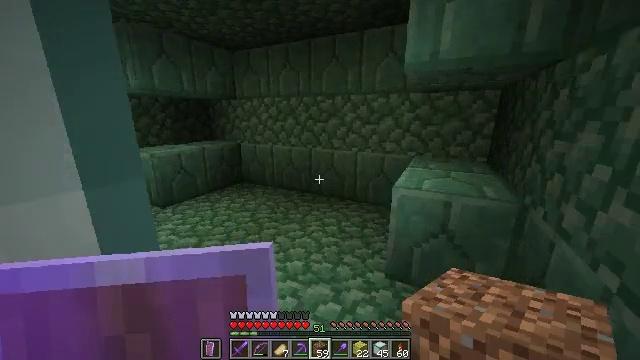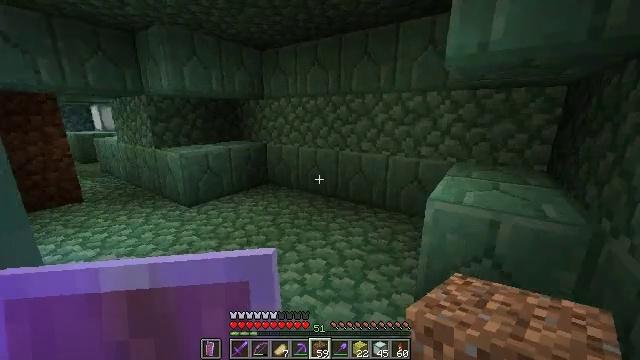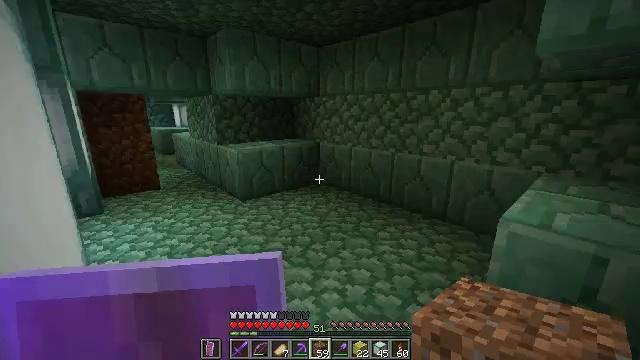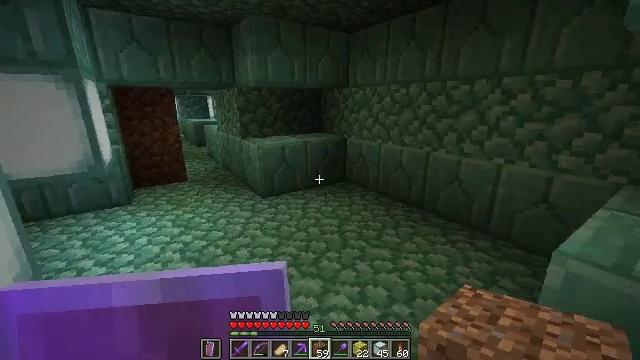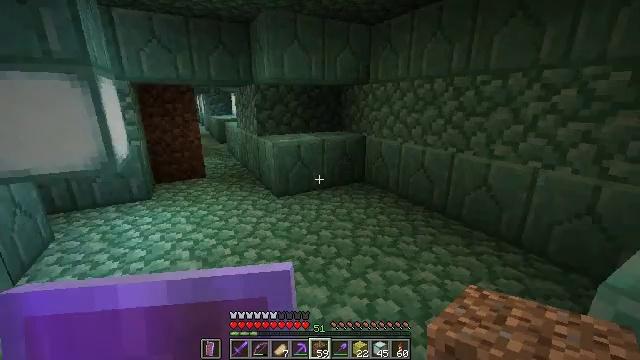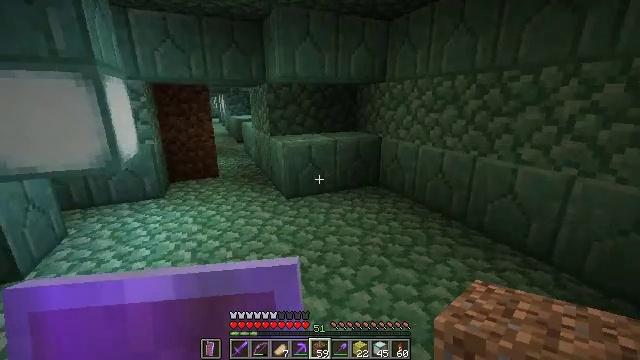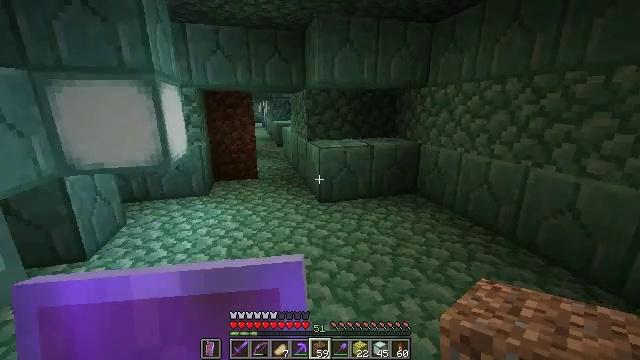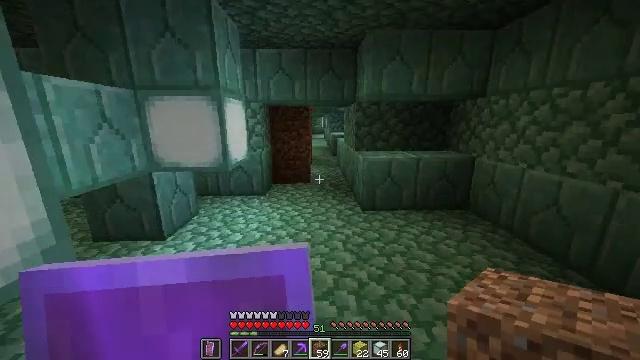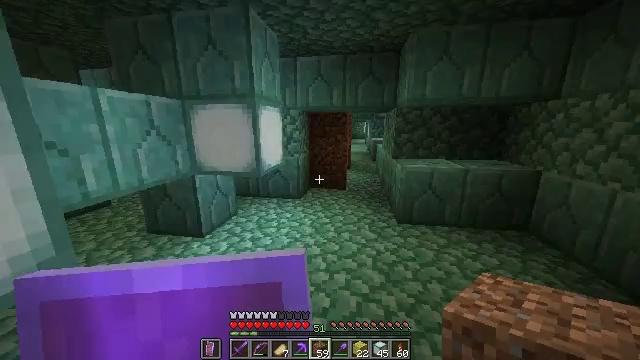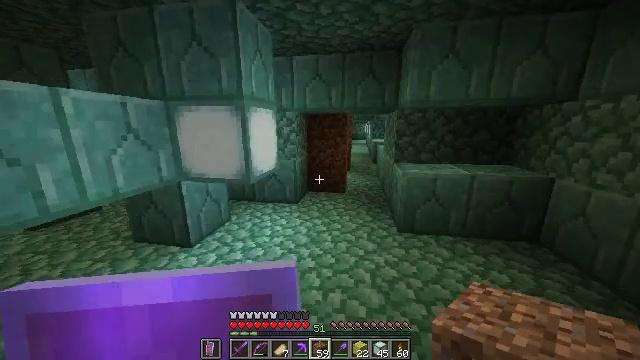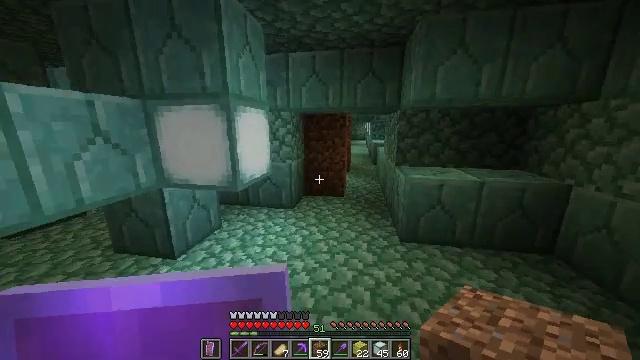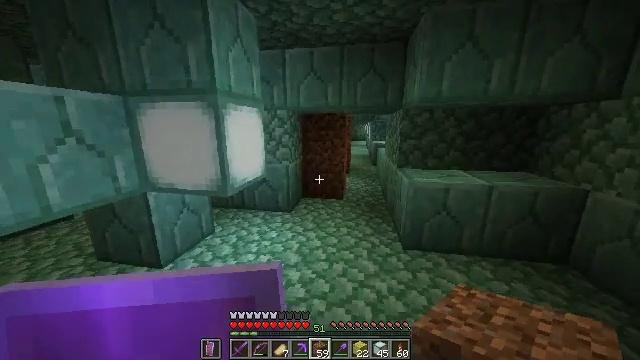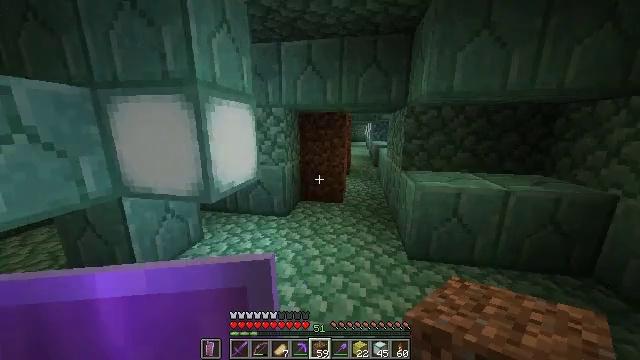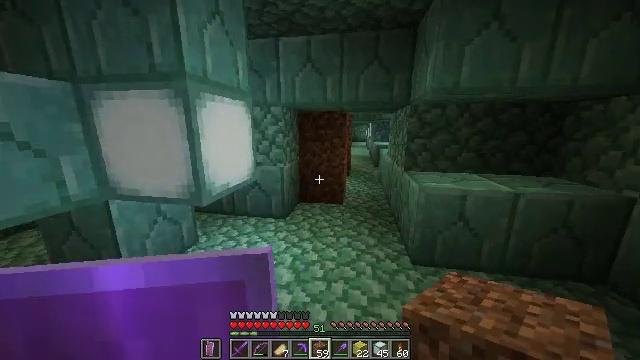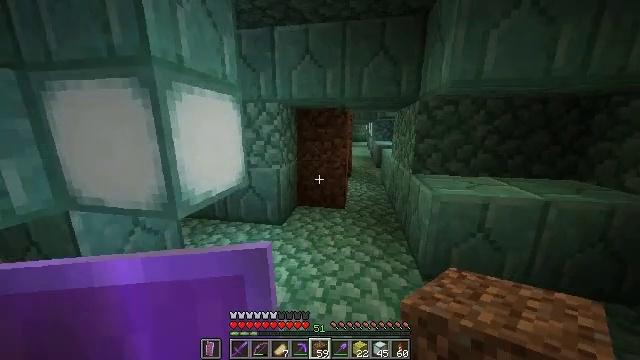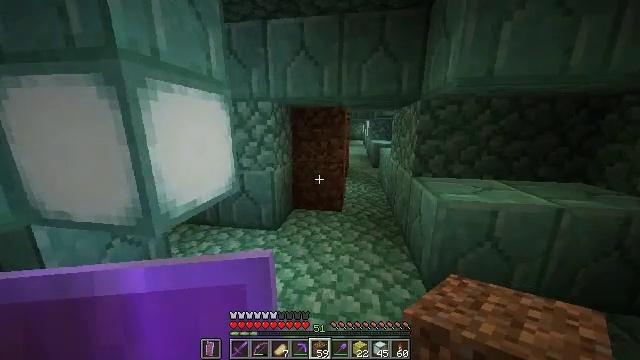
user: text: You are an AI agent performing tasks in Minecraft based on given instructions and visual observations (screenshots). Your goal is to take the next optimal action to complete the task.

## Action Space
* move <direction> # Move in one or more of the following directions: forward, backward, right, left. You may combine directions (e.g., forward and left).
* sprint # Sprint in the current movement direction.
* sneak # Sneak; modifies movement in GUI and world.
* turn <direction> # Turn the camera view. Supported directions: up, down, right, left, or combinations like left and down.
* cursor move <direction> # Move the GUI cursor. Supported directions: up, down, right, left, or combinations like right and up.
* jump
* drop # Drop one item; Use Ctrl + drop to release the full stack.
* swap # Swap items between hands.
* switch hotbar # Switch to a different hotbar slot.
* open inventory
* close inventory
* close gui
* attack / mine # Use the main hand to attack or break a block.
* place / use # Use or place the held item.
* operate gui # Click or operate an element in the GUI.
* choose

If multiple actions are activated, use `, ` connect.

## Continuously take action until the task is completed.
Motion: motion action
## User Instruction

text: craft item sponge
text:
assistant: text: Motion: move forward, sprint, turn left
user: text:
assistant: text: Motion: move forward, sprint, turn left
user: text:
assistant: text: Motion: move forward and move right, sprint, turn left and down
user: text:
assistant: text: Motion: move forward and move right, sprint, turn left
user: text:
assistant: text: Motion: move forward and move right, sprint, turn left
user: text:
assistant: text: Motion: move forward and move right, sprint, turn left and up
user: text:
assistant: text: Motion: move forward, sprint, turn left and up
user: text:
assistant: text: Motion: move forward, sprint, turn left
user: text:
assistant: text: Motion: move forward, sprint
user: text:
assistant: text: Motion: move forward, sprint
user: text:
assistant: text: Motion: move forward, sprint
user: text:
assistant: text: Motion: move forward, sprint
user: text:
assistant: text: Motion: move forward, sprint
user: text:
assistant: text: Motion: move forward, sprint
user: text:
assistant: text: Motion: move forward, sprint, turn right
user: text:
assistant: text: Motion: move forward, sprint, turn right and down
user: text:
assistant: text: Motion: move forward, sprint, turn right
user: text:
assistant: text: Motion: move forward, sprint
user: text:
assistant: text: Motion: move forward, sprint
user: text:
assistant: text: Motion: move forward, sprint
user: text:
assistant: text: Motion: move forward, sprint
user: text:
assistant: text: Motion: move forward, sprint
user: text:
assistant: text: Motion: move forward, sprint
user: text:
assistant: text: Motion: move forward, sprint, turn right
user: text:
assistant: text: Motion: move forward and move right, sprint
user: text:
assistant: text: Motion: move forward and move right, sprint
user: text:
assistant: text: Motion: move forward and move right, sprint
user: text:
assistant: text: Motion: move forward, sprint, turn left
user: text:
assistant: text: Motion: move forward, sprint, turn left
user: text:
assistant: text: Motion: move forward, sprint, turn left